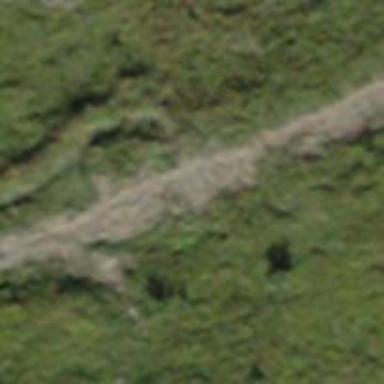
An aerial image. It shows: Path.